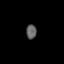
Tissue: prostate
Cell type: T cells
Senescence score: 0.3492
Nuclear area (px): 143
Mean DAPI intensity: 97.804